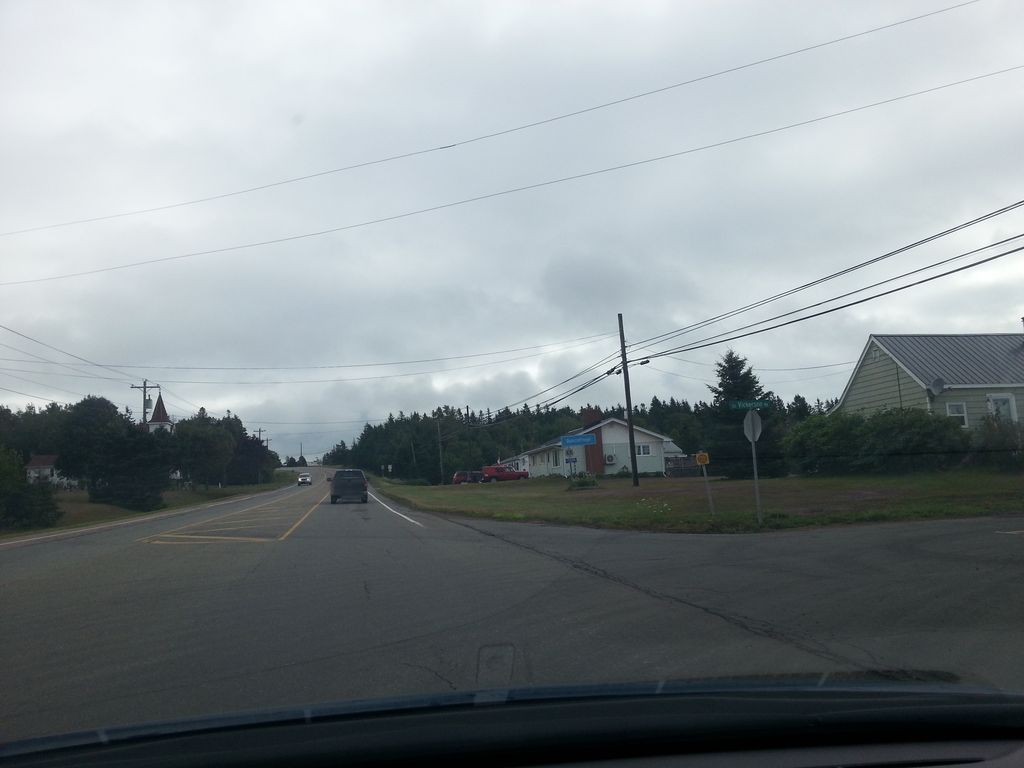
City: charlottetown